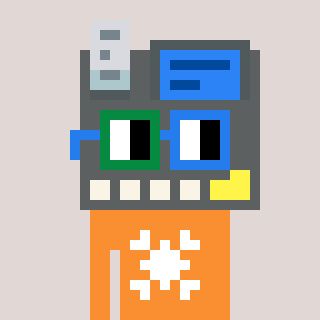
a pixel art character with square green and blue glasses, a cash register-shaped head and a orange-colored body on a warm background